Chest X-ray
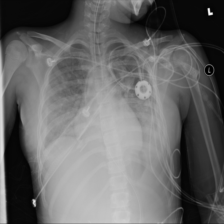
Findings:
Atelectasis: negative
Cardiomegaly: negative
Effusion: negative
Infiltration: negative
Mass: negative
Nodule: positive
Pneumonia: negative
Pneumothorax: negative
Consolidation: negative
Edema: positive
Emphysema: negative
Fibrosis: negative
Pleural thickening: negative
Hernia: negative